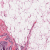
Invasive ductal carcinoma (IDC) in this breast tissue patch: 0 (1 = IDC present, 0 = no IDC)